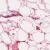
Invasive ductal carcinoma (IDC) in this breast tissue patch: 0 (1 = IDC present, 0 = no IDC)